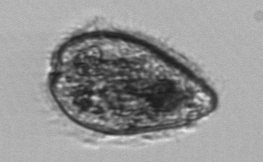
Label: Pleuronema